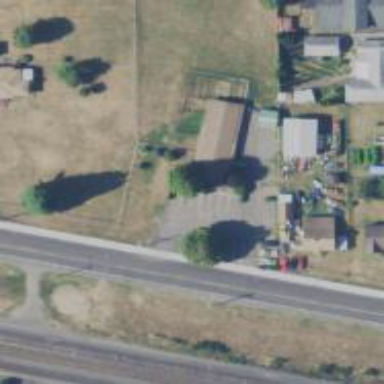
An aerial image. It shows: Veterinary facility.